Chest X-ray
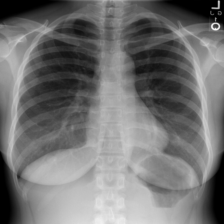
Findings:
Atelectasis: negative
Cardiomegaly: negative
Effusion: negative
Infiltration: negative
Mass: negative
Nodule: negative
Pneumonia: negative
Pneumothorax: negative
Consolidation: negative
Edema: negative
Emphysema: negative
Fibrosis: negative
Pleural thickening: negative
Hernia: negative